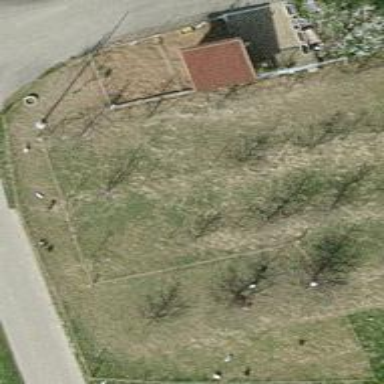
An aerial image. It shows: Fence surrounding meadow.